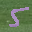
Label: 5